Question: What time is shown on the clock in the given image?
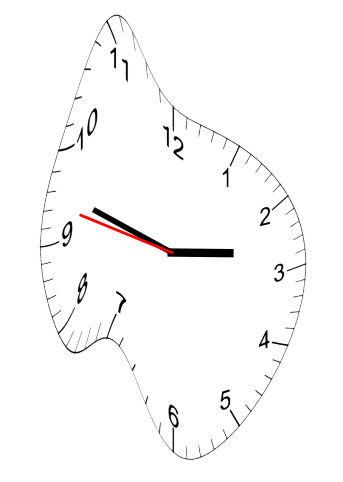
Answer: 02:47:47